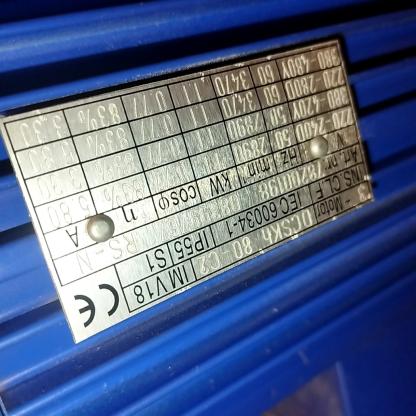
Klasa: tabliczka-znamionowa